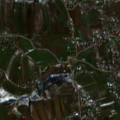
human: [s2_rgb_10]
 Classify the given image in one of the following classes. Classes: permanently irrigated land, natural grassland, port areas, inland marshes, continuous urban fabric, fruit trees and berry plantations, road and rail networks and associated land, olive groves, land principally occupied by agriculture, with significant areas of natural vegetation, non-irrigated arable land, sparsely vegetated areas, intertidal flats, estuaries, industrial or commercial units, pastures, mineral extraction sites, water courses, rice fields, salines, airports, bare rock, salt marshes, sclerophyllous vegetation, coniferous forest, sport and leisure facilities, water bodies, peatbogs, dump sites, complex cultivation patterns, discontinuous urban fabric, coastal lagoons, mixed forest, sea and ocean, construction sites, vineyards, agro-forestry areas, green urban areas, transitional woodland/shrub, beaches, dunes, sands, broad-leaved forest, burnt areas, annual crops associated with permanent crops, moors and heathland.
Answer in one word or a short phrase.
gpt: non-irrigated arable land, complex cultivation patterns